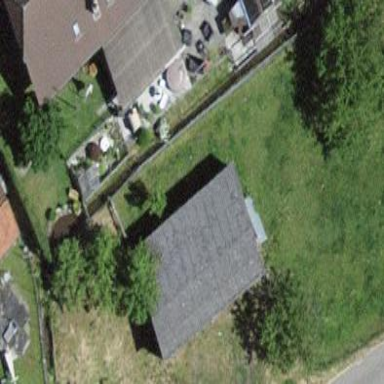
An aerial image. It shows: Shed building.